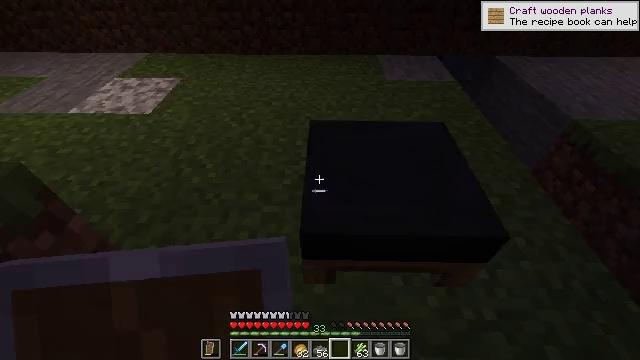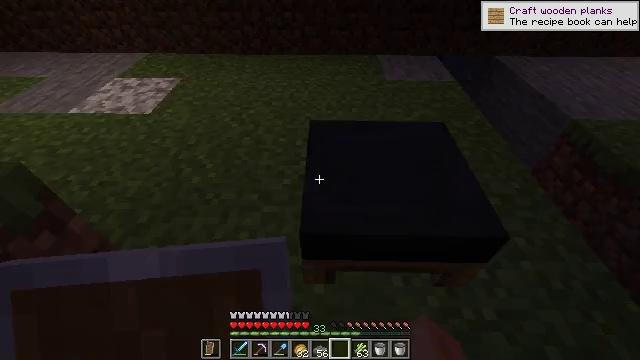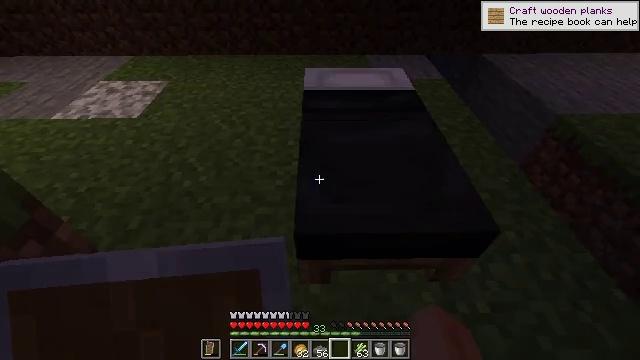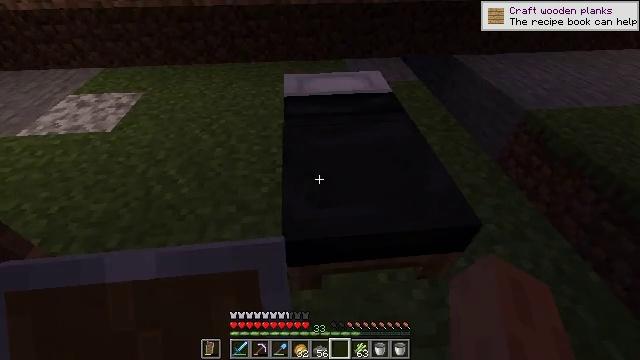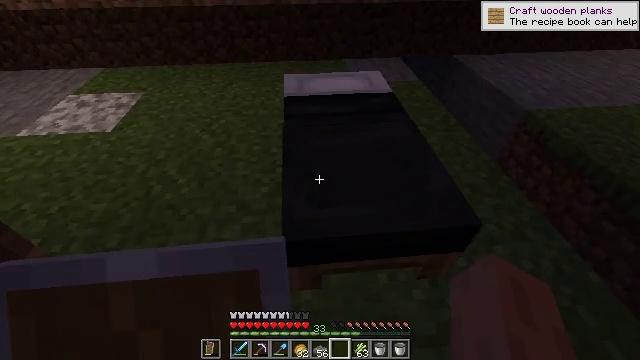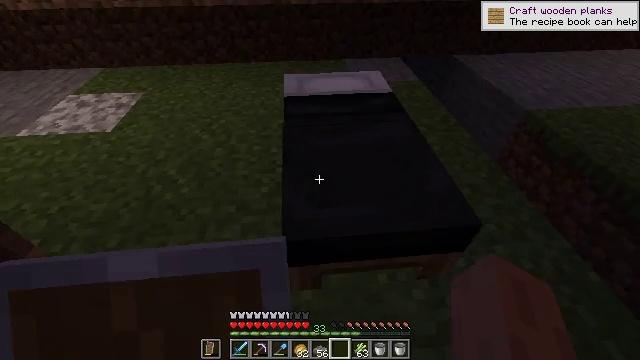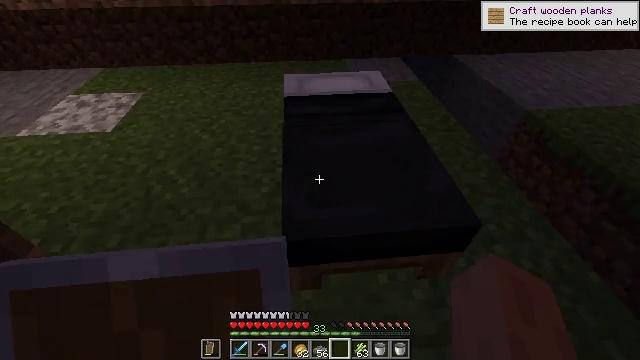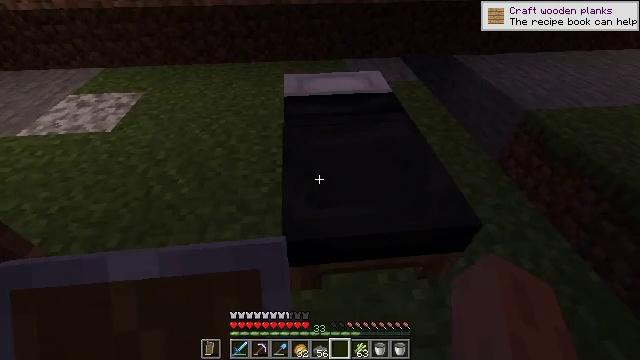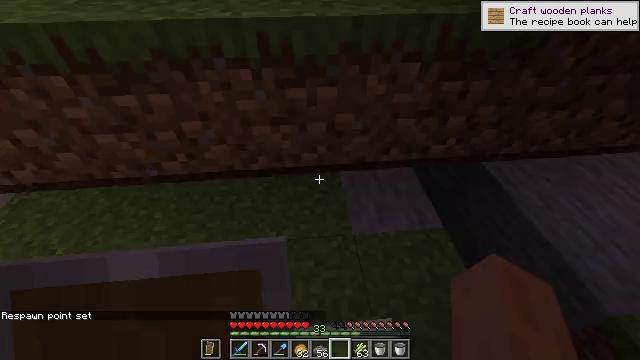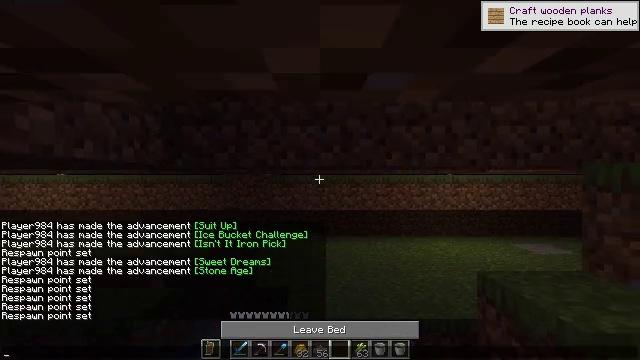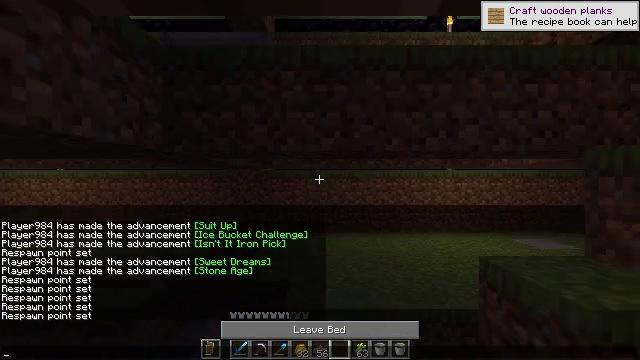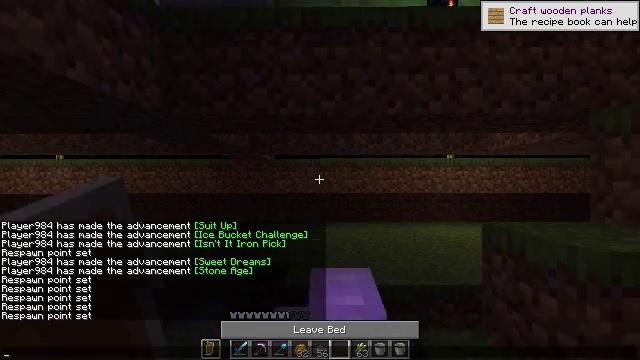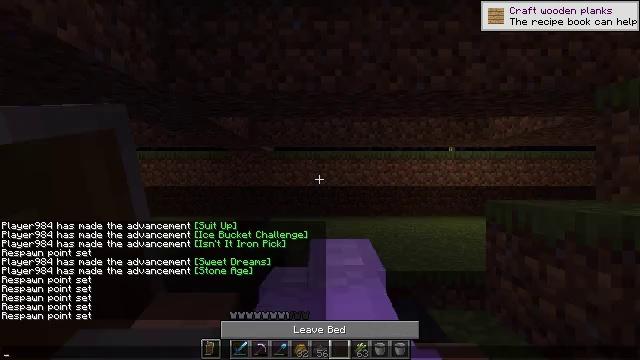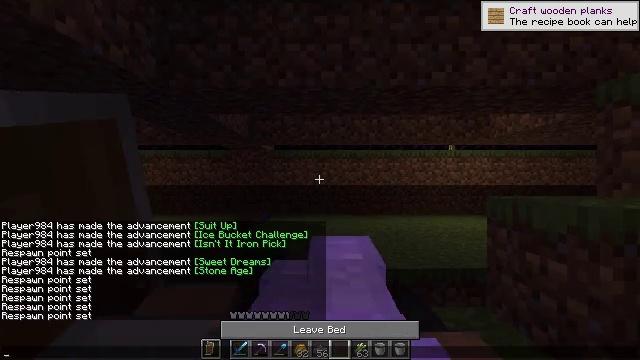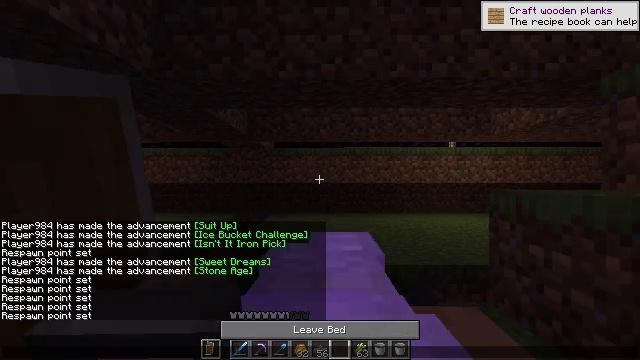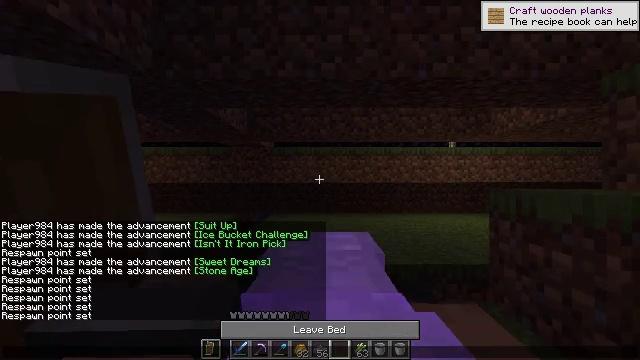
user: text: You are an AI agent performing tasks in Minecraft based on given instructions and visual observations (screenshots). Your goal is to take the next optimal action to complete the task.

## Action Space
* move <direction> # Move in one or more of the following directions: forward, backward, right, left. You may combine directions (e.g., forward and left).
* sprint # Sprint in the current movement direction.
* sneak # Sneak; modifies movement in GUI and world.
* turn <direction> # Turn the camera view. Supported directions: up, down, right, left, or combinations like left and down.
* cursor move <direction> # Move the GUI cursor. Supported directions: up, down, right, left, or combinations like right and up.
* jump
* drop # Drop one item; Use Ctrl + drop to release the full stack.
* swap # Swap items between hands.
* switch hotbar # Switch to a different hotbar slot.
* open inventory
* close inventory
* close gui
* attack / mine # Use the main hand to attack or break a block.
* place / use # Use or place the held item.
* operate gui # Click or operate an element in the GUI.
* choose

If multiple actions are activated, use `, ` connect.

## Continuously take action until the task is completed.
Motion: motion action
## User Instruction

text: Left click on the black bed to break it.
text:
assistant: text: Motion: no_op
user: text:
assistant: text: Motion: turn right
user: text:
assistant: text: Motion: turn right and up, use / place
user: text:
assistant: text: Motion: use / place
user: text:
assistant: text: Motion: use / place
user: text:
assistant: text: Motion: no_op
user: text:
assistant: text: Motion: no_op
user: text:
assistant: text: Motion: no_op
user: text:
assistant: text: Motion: no_op
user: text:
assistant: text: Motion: open gui
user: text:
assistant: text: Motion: no_op
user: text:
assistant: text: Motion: no_op
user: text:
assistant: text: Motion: no_op
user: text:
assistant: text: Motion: no_op
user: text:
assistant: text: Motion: no_op
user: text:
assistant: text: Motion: no_op
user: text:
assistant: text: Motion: no_op
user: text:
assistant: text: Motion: no_op
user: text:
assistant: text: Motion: no_op
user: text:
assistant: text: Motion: no_op
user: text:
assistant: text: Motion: no_op
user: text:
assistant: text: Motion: no_op
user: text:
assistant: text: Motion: no_op
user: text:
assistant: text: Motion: no_op
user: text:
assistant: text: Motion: no_op
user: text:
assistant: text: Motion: no_op
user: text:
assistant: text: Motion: no_op
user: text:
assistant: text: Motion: no_op
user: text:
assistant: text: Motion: no_op
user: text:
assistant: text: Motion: no_op